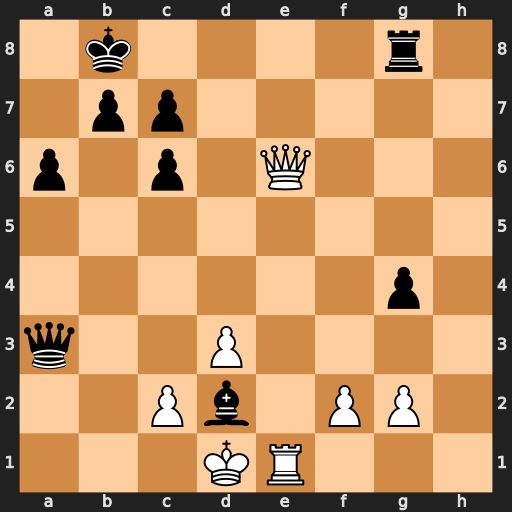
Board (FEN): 1k4r1/1pp5/p1p1Q3/8/6p1/q2P4/2Pb1PP1/3KR3
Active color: w
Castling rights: -
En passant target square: -
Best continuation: Qxg8+ Ka7 Kxd2